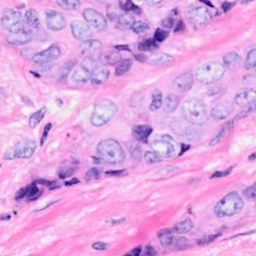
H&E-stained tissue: Breast